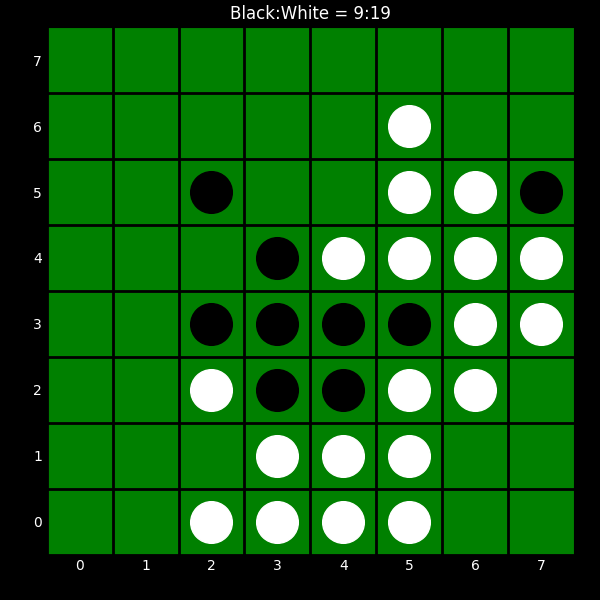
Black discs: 9
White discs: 19